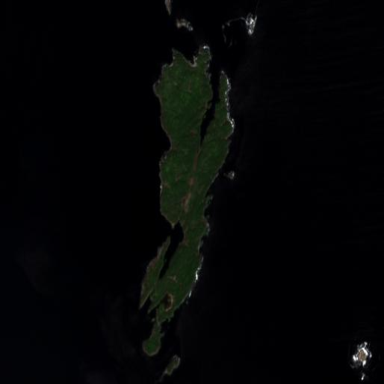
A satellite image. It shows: Island with natural coastline.